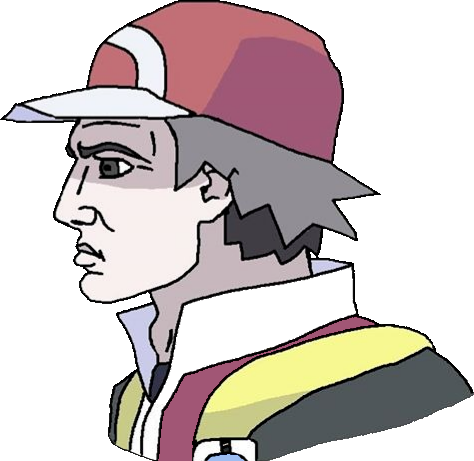
Label: 4_Yes_Chad